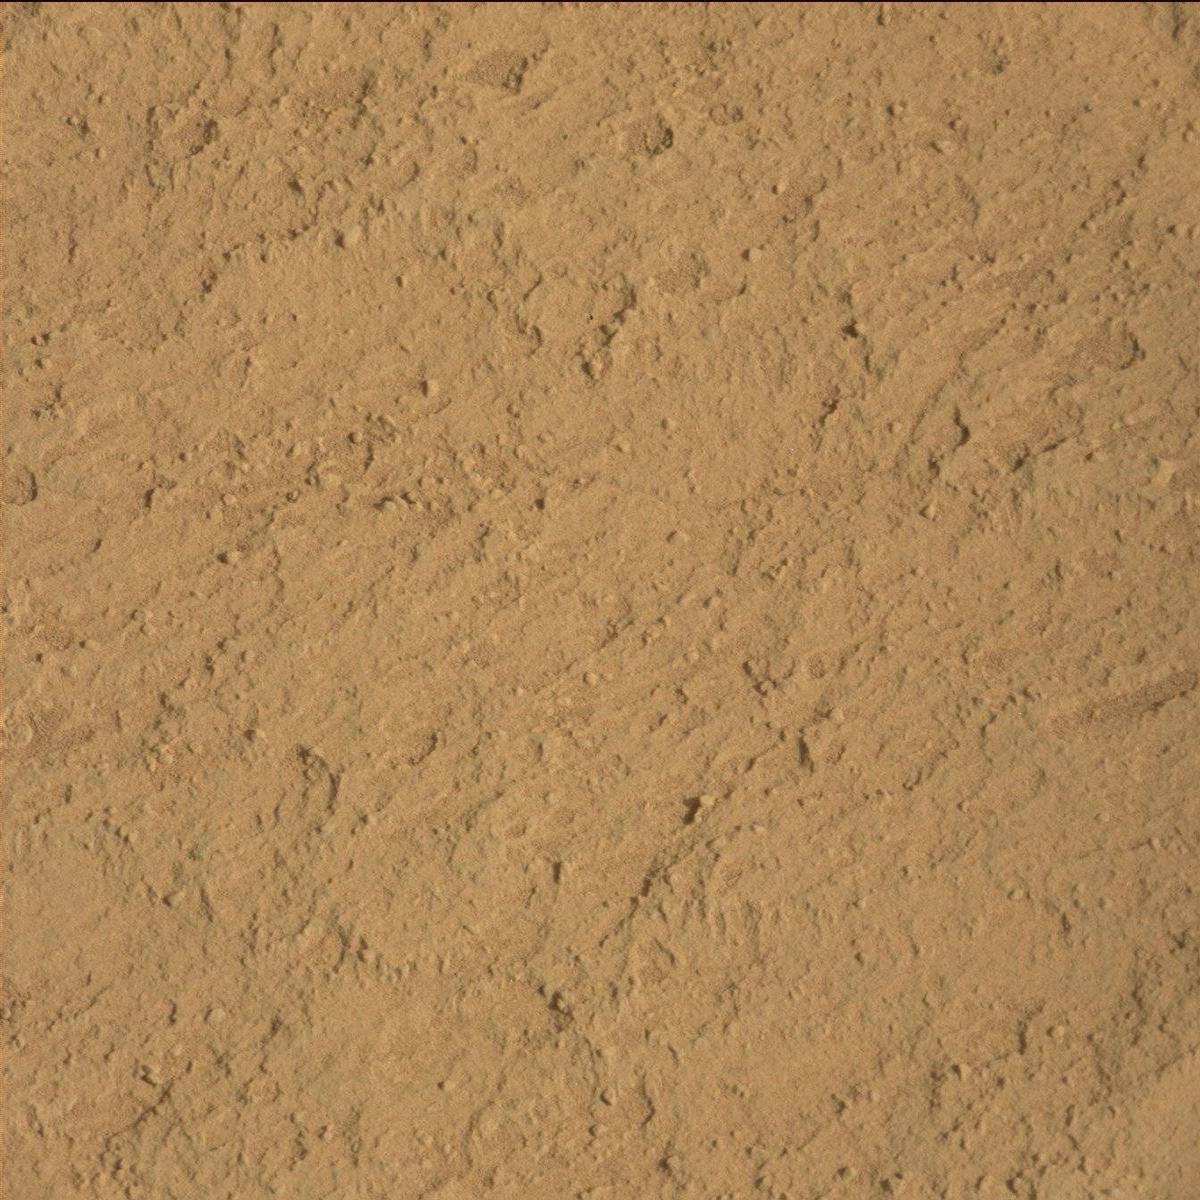
Terrain classes present: Bedrock